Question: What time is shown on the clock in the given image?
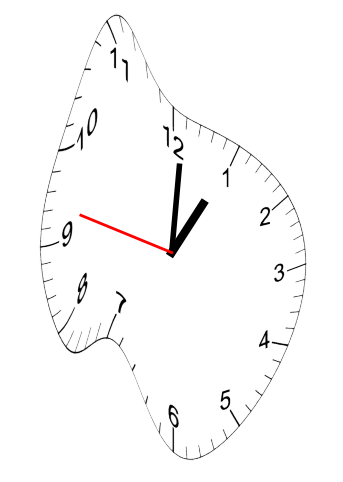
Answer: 01:00:47